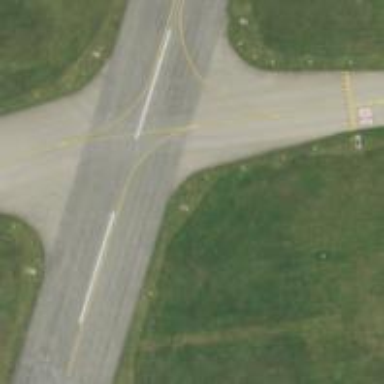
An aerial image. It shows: View of taxiway at the airport.